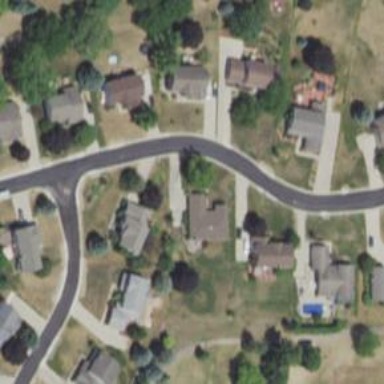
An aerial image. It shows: Neighborhood.